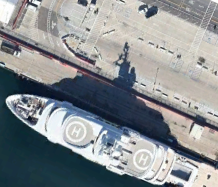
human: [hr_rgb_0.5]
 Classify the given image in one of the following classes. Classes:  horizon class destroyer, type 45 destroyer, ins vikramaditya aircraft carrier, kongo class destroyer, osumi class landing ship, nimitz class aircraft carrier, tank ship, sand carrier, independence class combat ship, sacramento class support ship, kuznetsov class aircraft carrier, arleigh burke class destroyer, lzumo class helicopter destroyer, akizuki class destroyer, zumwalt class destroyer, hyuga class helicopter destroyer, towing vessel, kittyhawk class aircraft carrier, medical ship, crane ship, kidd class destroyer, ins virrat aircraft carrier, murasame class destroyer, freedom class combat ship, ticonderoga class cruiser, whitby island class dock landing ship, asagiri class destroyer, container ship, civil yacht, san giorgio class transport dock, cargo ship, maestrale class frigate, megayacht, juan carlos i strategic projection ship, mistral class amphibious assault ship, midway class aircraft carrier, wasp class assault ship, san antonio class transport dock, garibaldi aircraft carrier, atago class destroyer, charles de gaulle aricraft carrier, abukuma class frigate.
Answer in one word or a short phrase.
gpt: Megayacht